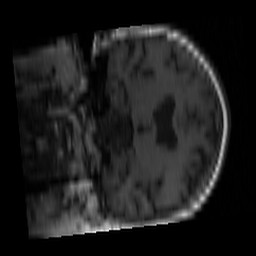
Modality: T1w
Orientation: coronal
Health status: ill
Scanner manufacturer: siemens
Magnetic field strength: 1.5 T
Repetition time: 0.4 s
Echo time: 0.014 s